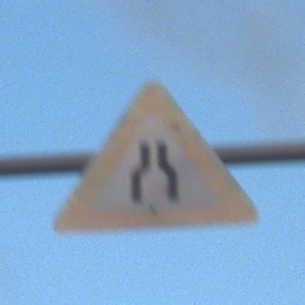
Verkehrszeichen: VerengteFahrbahn
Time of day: SunriseSunset
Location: Outdoor (Nature)
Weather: PartlyCloudy
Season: NotSpecified
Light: Natural